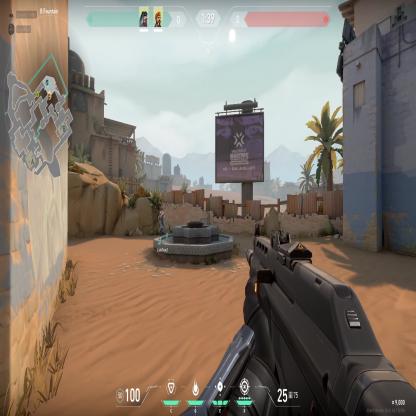
Label: teammate